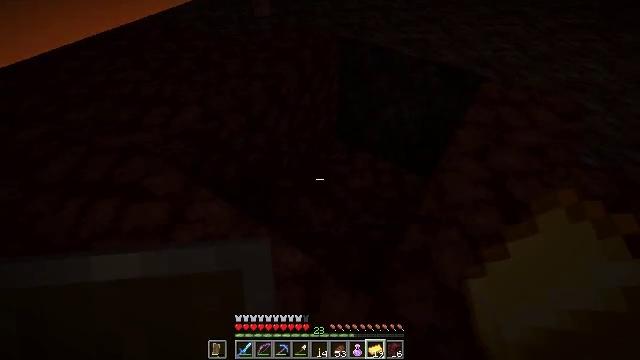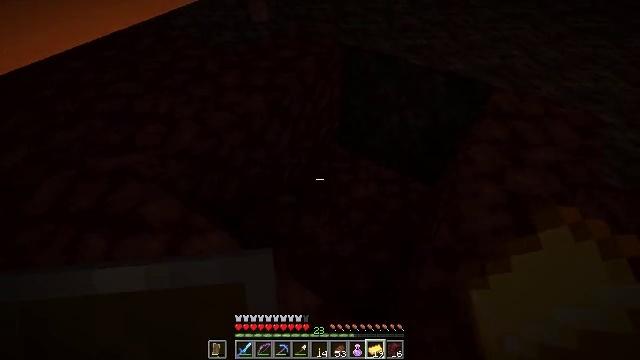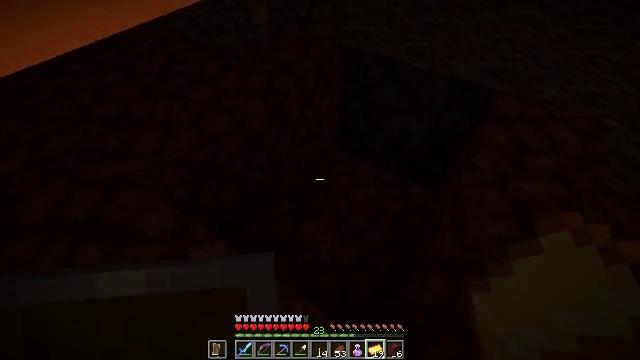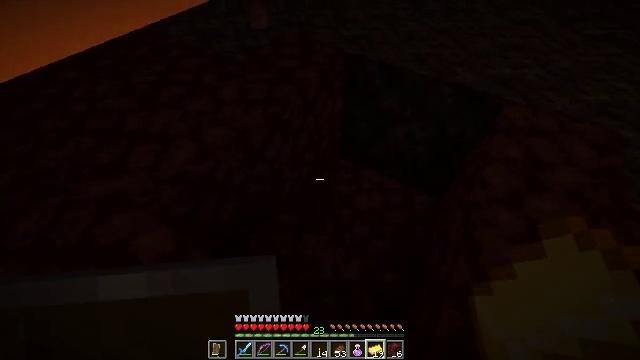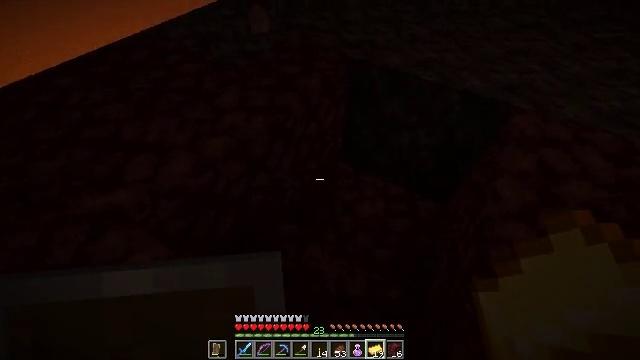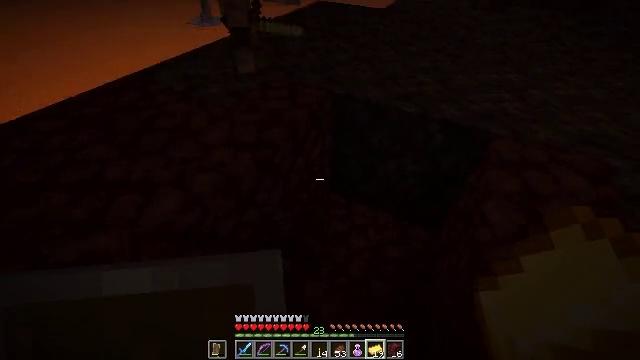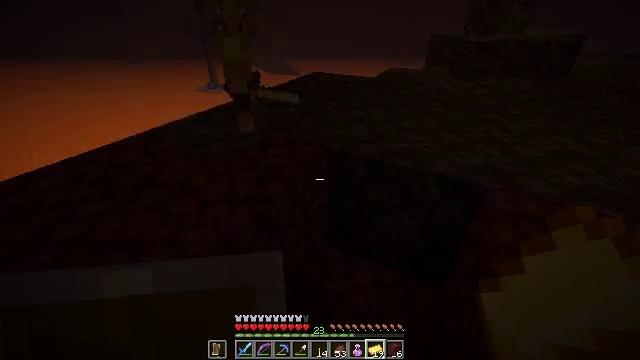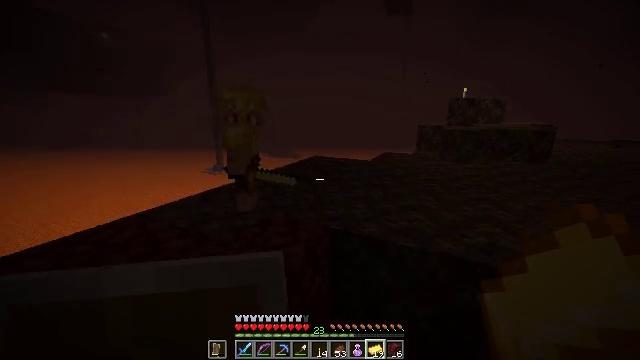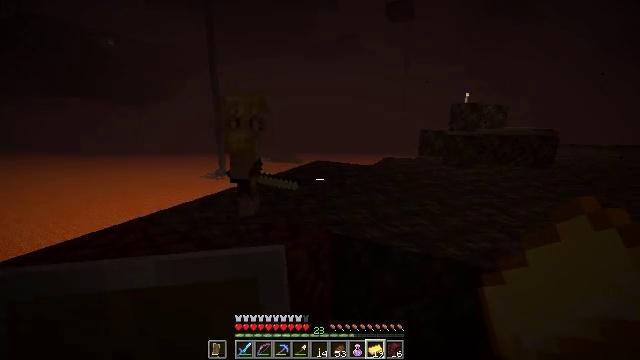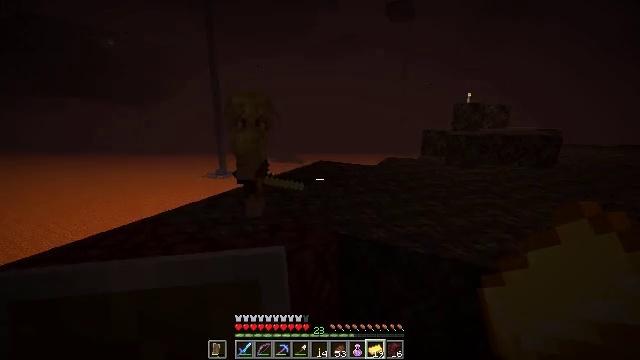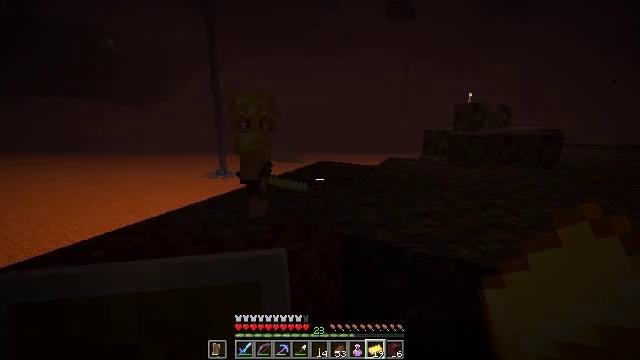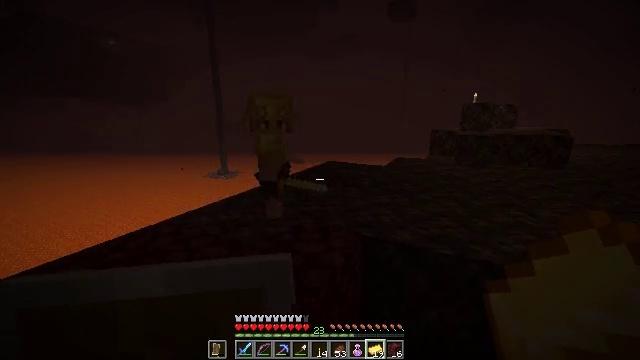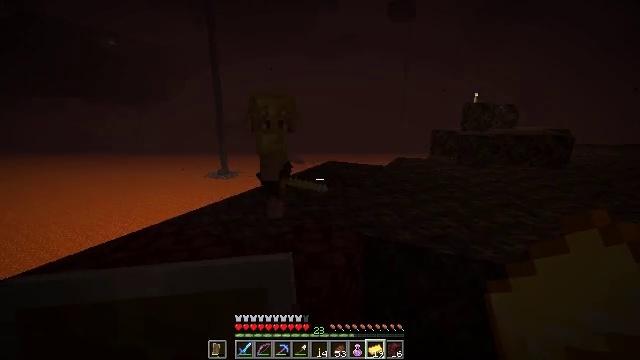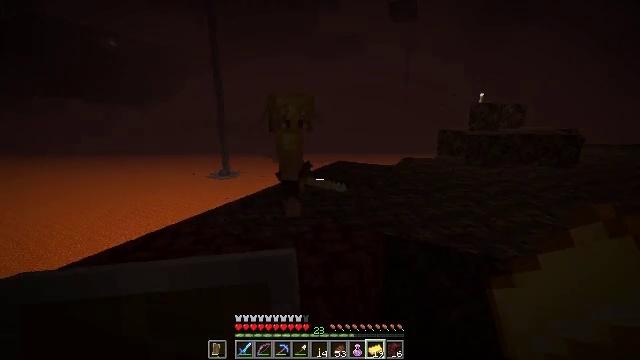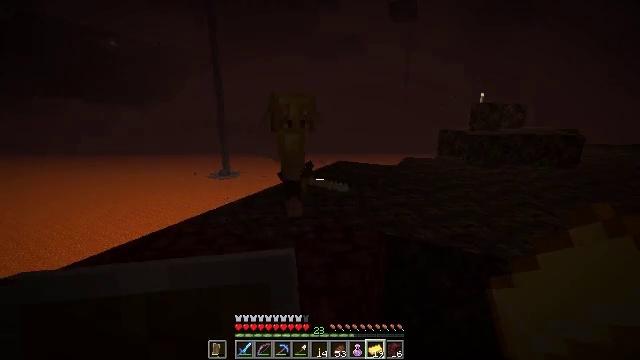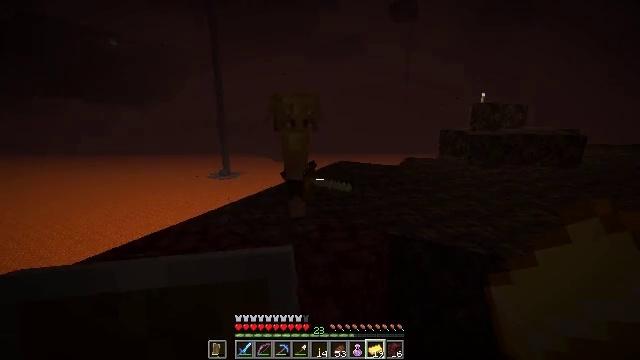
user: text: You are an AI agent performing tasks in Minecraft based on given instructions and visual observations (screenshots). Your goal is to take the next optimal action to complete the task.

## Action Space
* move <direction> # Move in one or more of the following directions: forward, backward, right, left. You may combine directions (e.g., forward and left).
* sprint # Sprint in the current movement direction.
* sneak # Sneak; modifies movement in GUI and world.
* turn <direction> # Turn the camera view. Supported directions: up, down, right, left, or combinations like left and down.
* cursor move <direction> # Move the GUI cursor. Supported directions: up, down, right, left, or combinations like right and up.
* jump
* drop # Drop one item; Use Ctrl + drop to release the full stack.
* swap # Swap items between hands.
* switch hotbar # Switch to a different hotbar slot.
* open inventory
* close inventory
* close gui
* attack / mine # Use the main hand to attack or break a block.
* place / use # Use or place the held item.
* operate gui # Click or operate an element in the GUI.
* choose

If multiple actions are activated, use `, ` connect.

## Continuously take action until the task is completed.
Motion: motion action
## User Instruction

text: Remove a gold ingot from the inventory.
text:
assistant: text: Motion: move forward
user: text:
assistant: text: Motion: move forward
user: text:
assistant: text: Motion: no_op
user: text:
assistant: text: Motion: no_op
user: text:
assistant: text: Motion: turn right and up
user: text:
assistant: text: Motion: turn up
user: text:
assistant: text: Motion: turn up
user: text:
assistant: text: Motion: turn up
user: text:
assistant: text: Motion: move left
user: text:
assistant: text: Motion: move left
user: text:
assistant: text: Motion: move left
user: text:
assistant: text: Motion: move left
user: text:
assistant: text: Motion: no_op
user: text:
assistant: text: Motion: no_op
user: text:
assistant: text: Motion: no_op
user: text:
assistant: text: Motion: no_op
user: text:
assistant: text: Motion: turn left and down
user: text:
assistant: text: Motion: turn left and down
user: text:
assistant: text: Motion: turn down
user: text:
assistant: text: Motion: turn right and down
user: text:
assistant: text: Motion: no_op
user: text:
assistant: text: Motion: drop
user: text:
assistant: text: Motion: drop
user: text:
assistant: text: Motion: no_op
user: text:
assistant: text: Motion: no_op
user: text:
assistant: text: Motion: no_op
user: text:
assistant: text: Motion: no_op
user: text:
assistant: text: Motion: no_op
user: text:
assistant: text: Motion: no_op
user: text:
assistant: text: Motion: move back